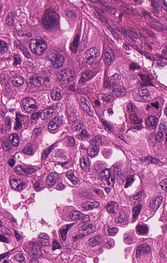
Tumor epithelial tissue: yes
Tumor-associated stroma tissue: yes
Normal tissue: no